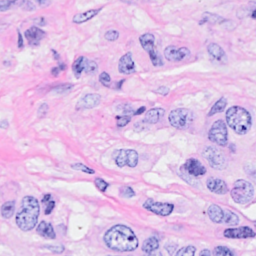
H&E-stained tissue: Breast